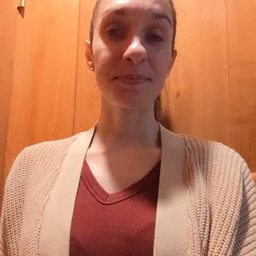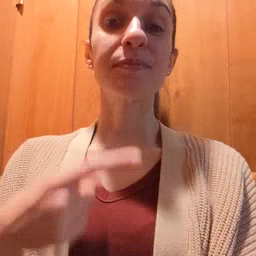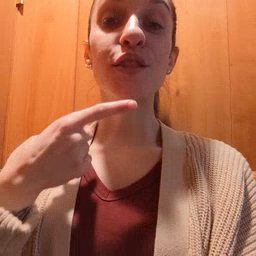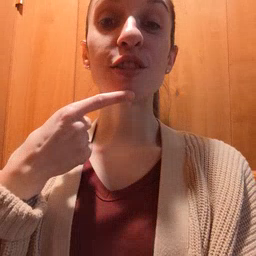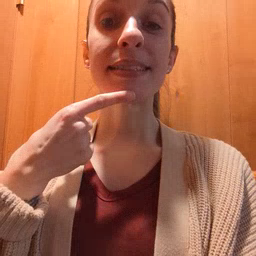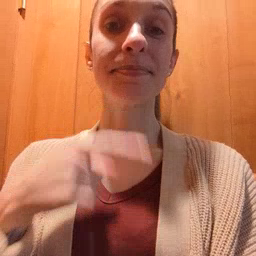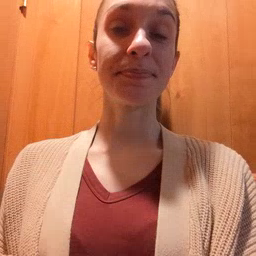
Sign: chin